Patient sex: F
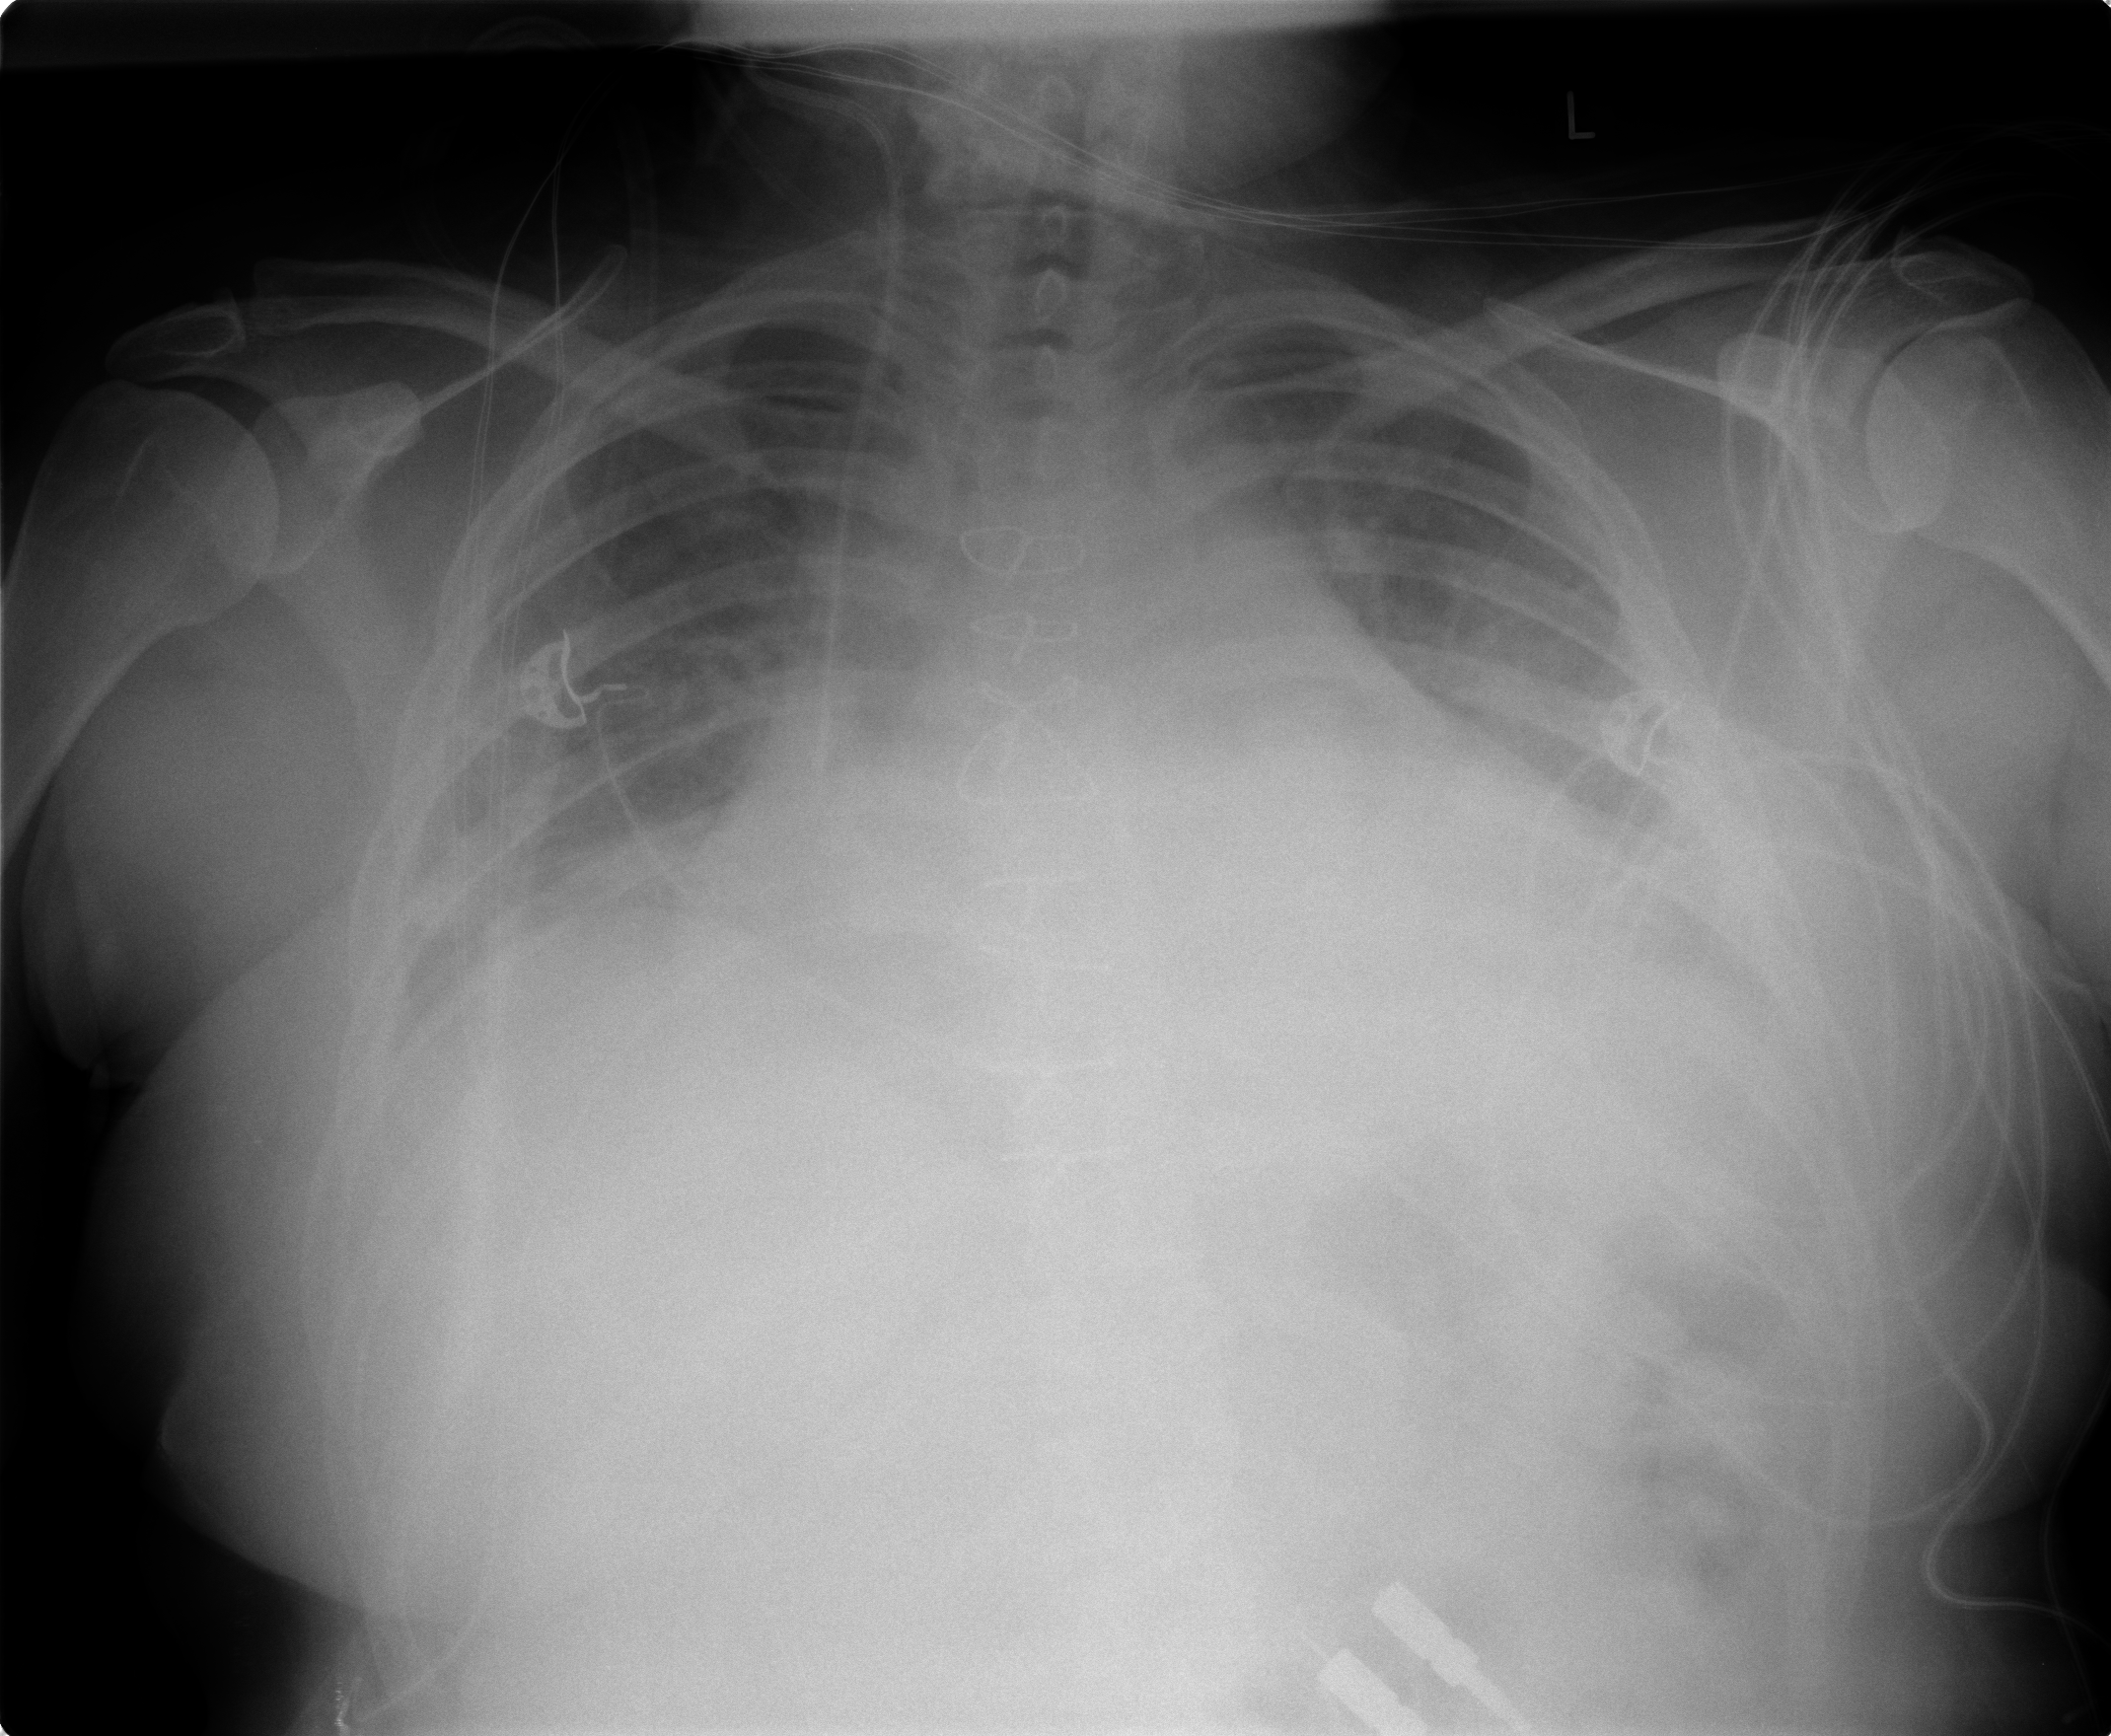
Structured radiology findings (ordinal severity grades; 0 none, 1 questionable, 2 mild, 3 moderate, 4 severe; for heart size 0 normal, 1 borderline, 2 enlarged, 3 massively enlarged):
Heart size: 2
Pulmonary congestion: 2
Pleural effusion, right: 2
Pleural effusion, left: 2
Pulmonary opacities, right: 2
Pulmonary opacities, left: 2
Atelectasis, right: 2
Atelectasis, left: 2